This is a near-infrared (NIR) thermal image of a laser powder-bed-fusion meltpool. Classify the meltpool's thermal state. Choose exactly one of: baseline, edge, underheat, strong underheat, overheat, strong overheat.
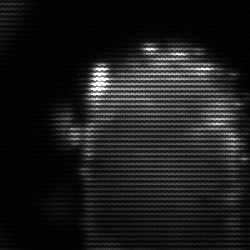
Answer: baseline